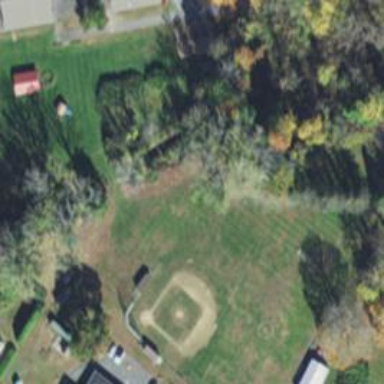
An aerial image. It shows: Baseball pitch for leisure land activities.